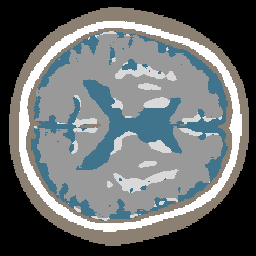
Label: no_lesion